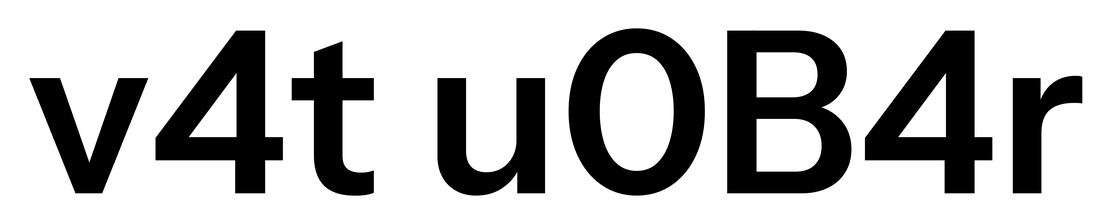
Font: InstrumentSans_SemiBold